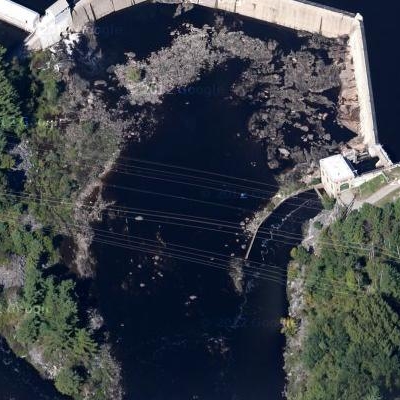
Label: dRiverLake